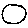
Label: circle